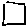
Label: square